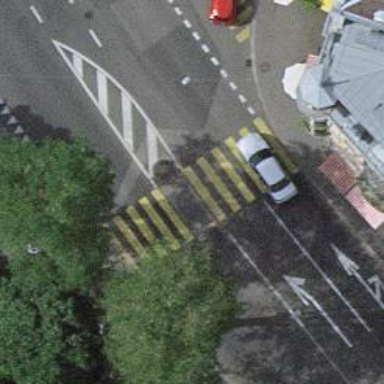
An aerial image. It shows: Marked road crossing with pedestrian island.